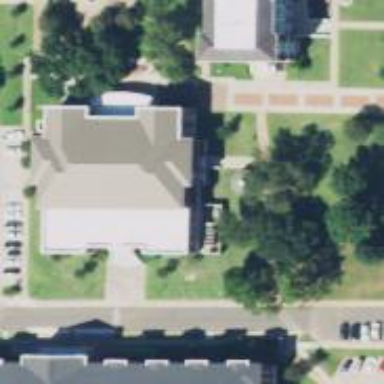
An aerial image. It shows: View of university building.